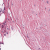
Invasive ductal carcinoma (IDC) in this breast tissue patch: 1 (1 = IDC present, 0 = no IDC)